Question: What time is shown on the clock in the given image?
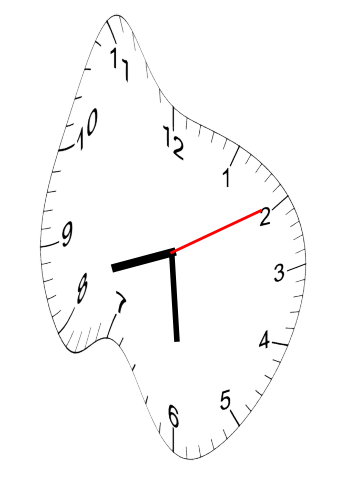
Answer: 08:29:10